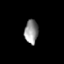
Tissue: prostate
Cell type: T cells
Senescence score: 0.3483
Nuclear area (px): 317
Mean DAPI intensity: 144.596